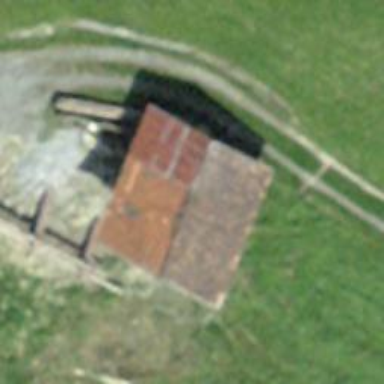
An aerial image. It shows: Cabin.